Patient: sex F, age 63
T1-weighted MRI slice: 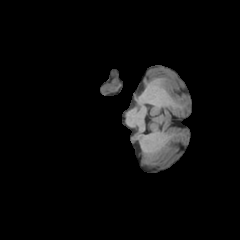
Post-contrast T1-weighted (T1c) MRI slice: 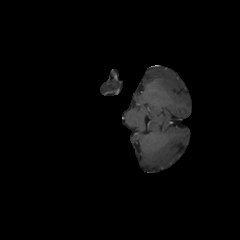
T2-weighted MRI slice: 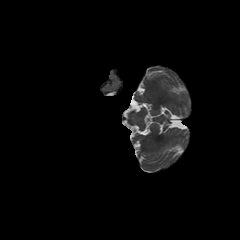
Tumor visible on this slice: no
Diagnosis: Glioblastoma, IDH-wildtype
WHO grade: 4